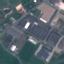
Land use / land cover: Industrial